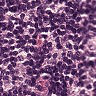
Metastatic tissue present: no